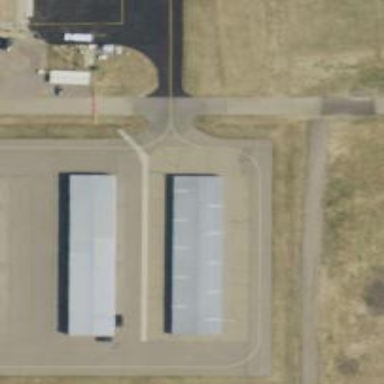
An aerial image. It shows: View of taxiway at the airport.